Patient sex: F
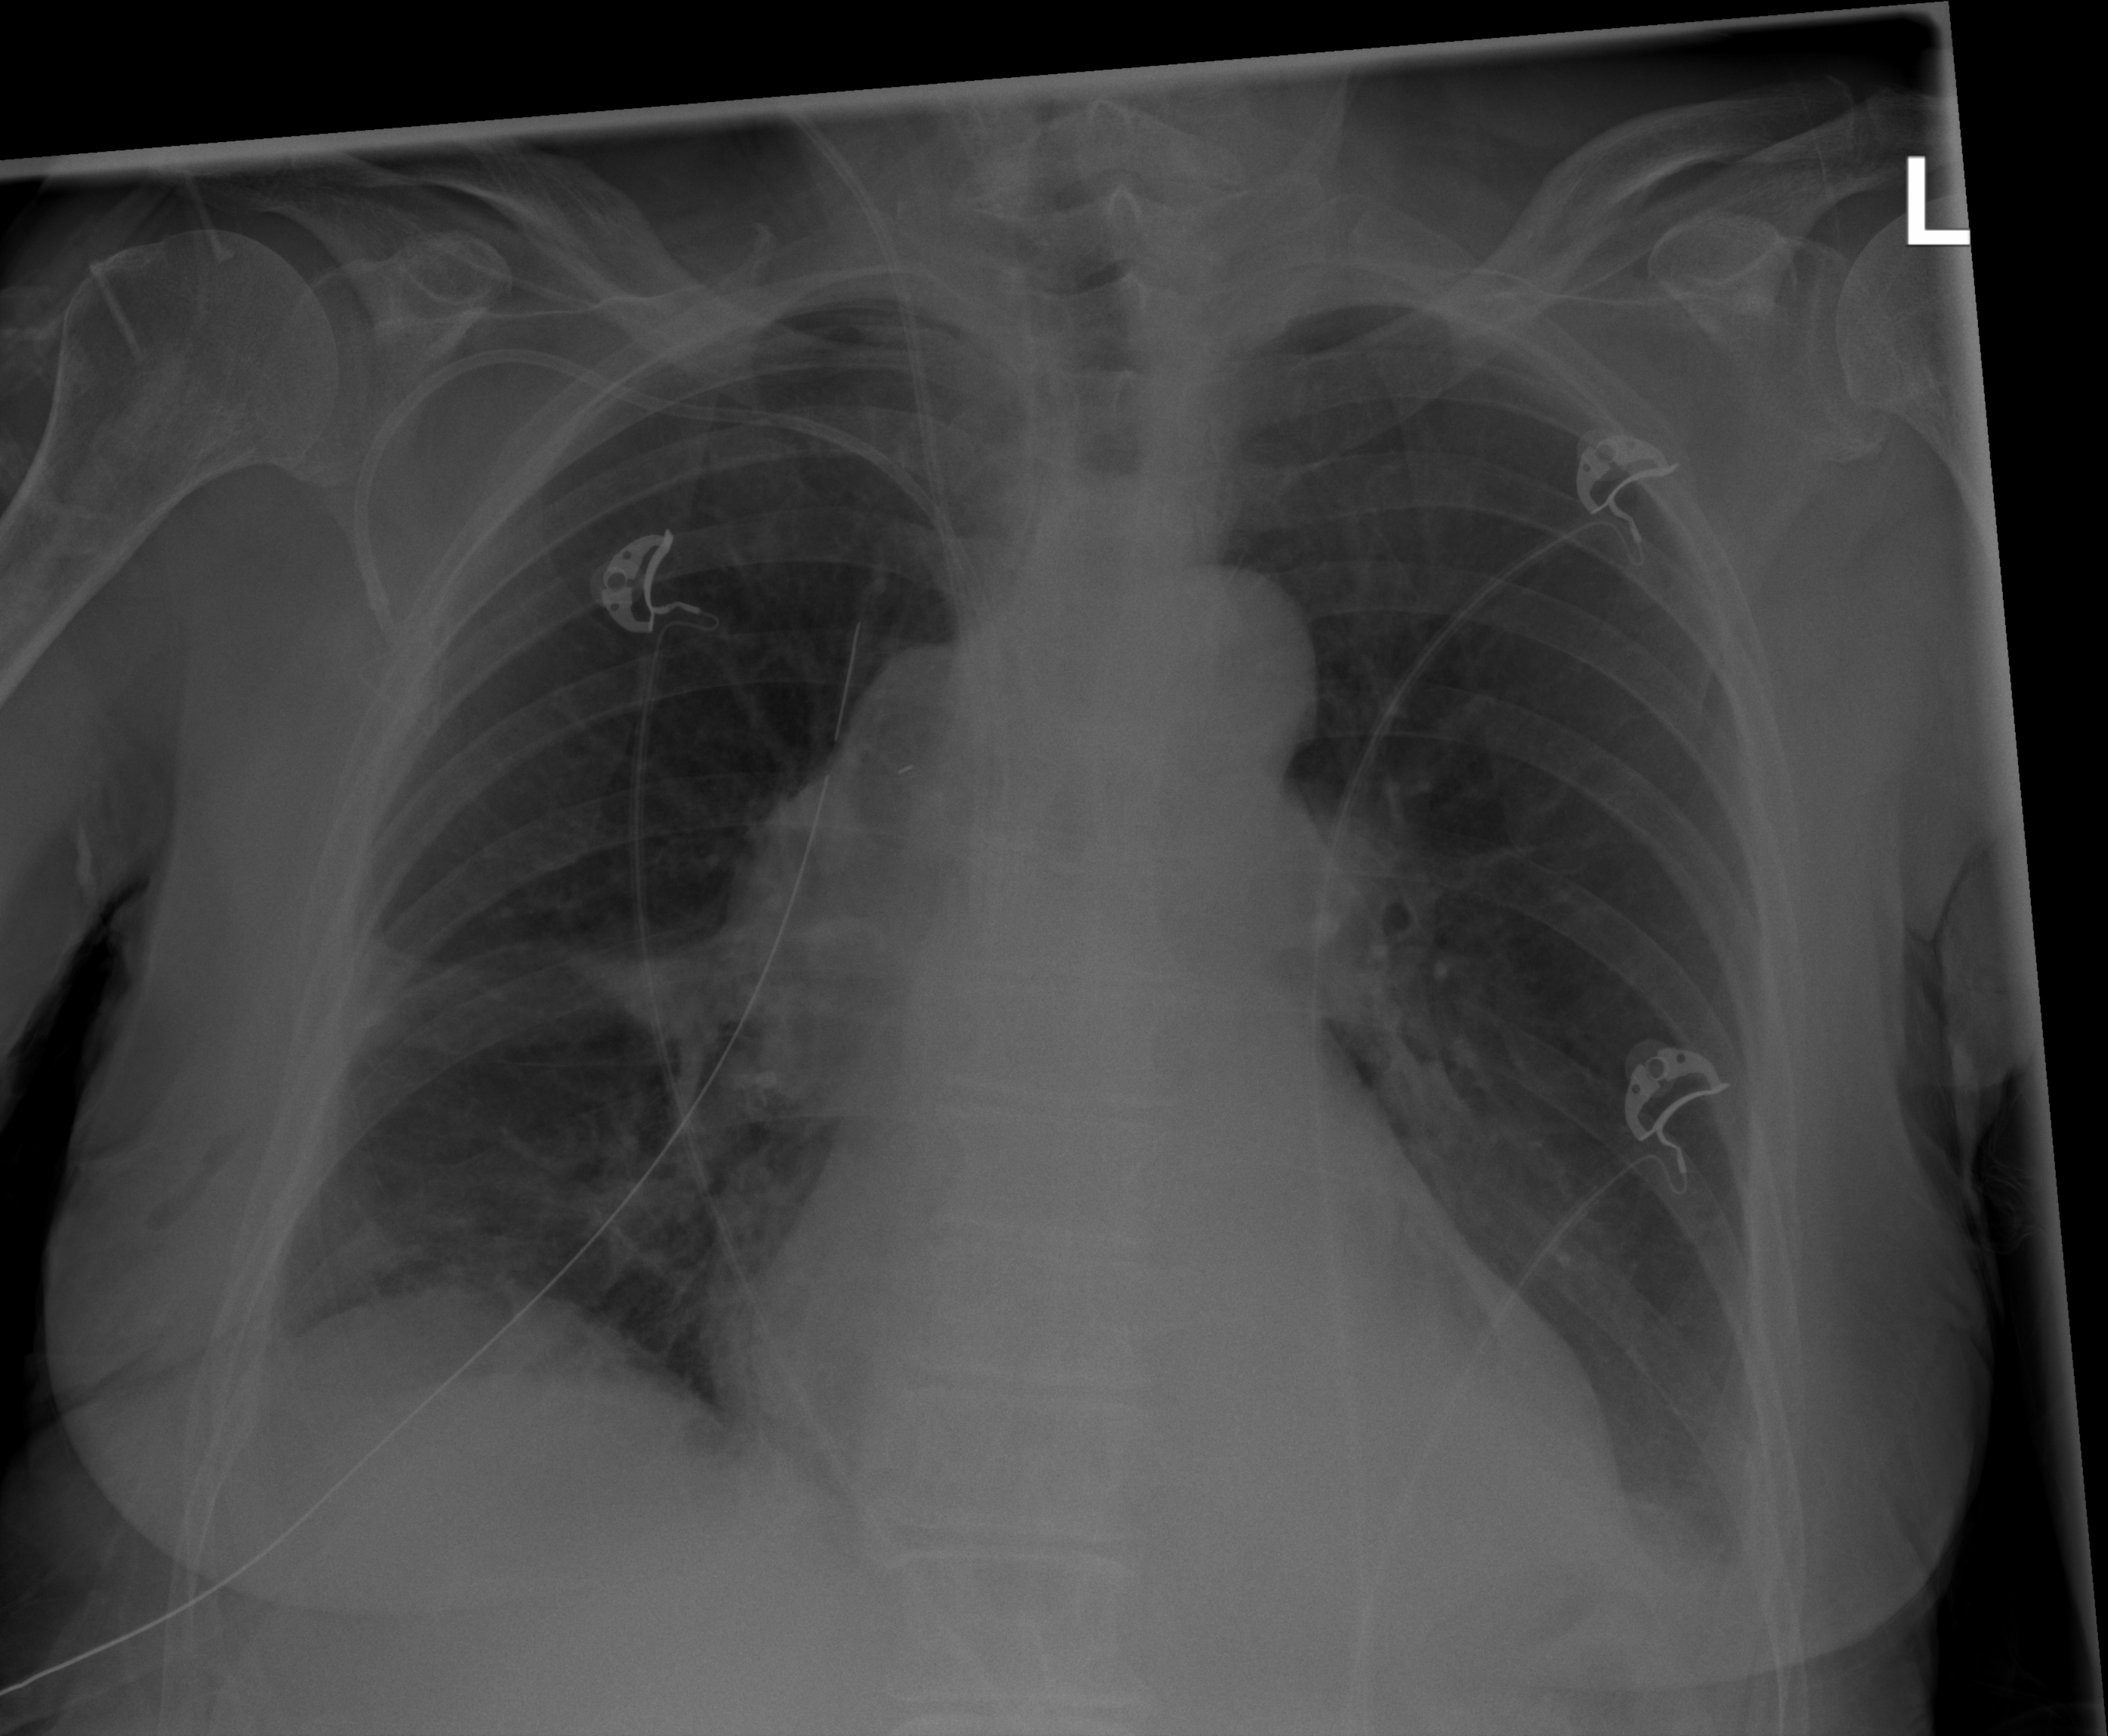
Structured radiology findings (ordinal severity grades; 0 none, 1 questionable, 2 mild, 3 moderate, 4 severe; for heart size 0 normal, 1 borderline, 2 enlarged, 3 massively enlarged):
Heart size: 1
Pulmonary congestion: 0
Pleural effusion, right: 0
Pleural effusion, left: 2
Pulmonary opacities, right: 1
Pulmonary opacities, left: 0
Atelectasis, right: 2
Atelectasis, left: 2